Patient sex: M
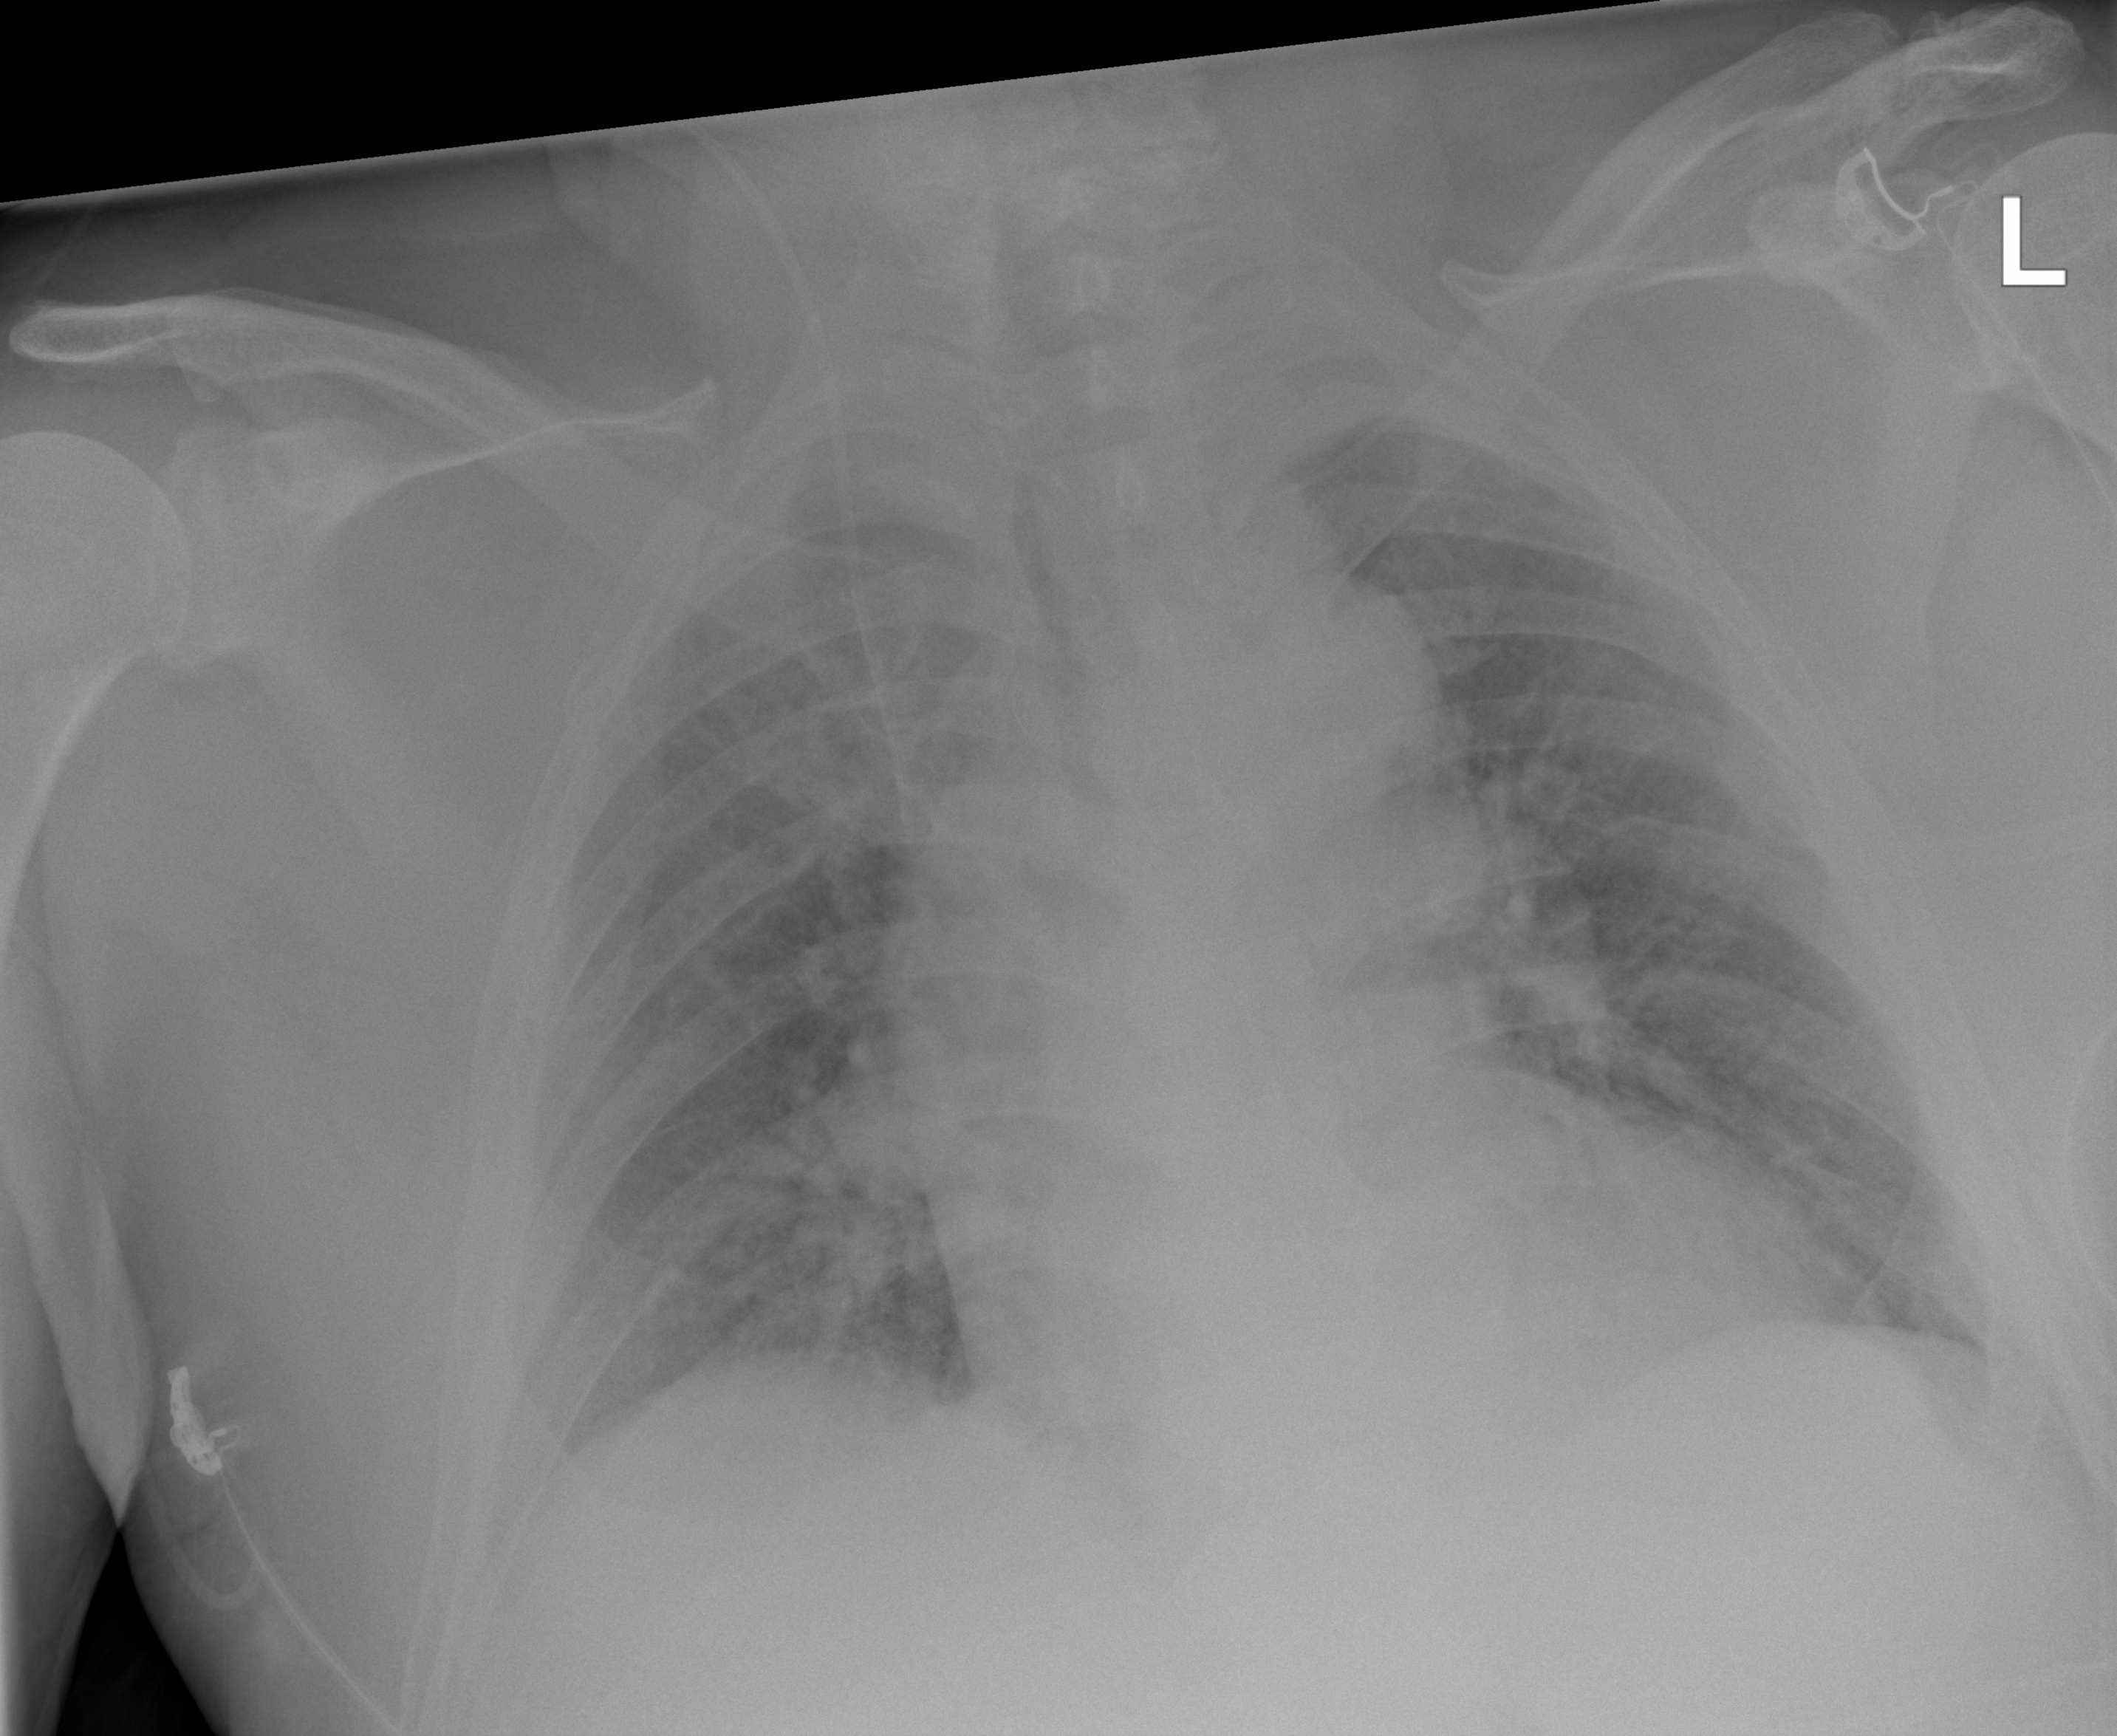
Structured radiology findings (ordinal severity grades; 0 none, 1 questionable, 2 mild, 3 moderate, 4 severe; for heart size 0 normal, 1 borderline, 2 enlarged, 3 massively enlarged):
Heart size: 2
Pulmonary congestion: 2
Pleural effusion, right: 2
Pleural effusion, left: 0
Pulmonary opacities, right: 0
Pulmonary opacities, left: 0
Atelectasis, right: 2
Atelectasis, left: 2